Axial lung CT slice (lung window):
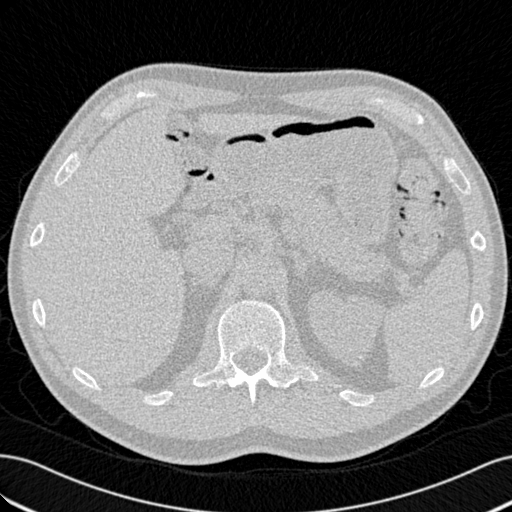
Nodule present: no